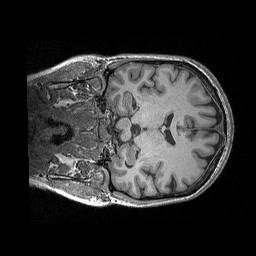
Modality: T1w
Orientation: coronal
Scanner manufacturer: siemens
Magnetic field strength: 3 T
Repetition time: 2.3 s
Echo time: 0.00298 s